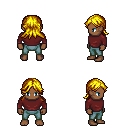
a pixel art fantasy rpg character, male body template, human, dark skin, maroon long-sleeve shirt, teal pants, blonde loose hair, four views (front, back, left, right), 2x2 character sprite sheet, small pixel art, hard edges, no anti-aliasing